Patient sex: F
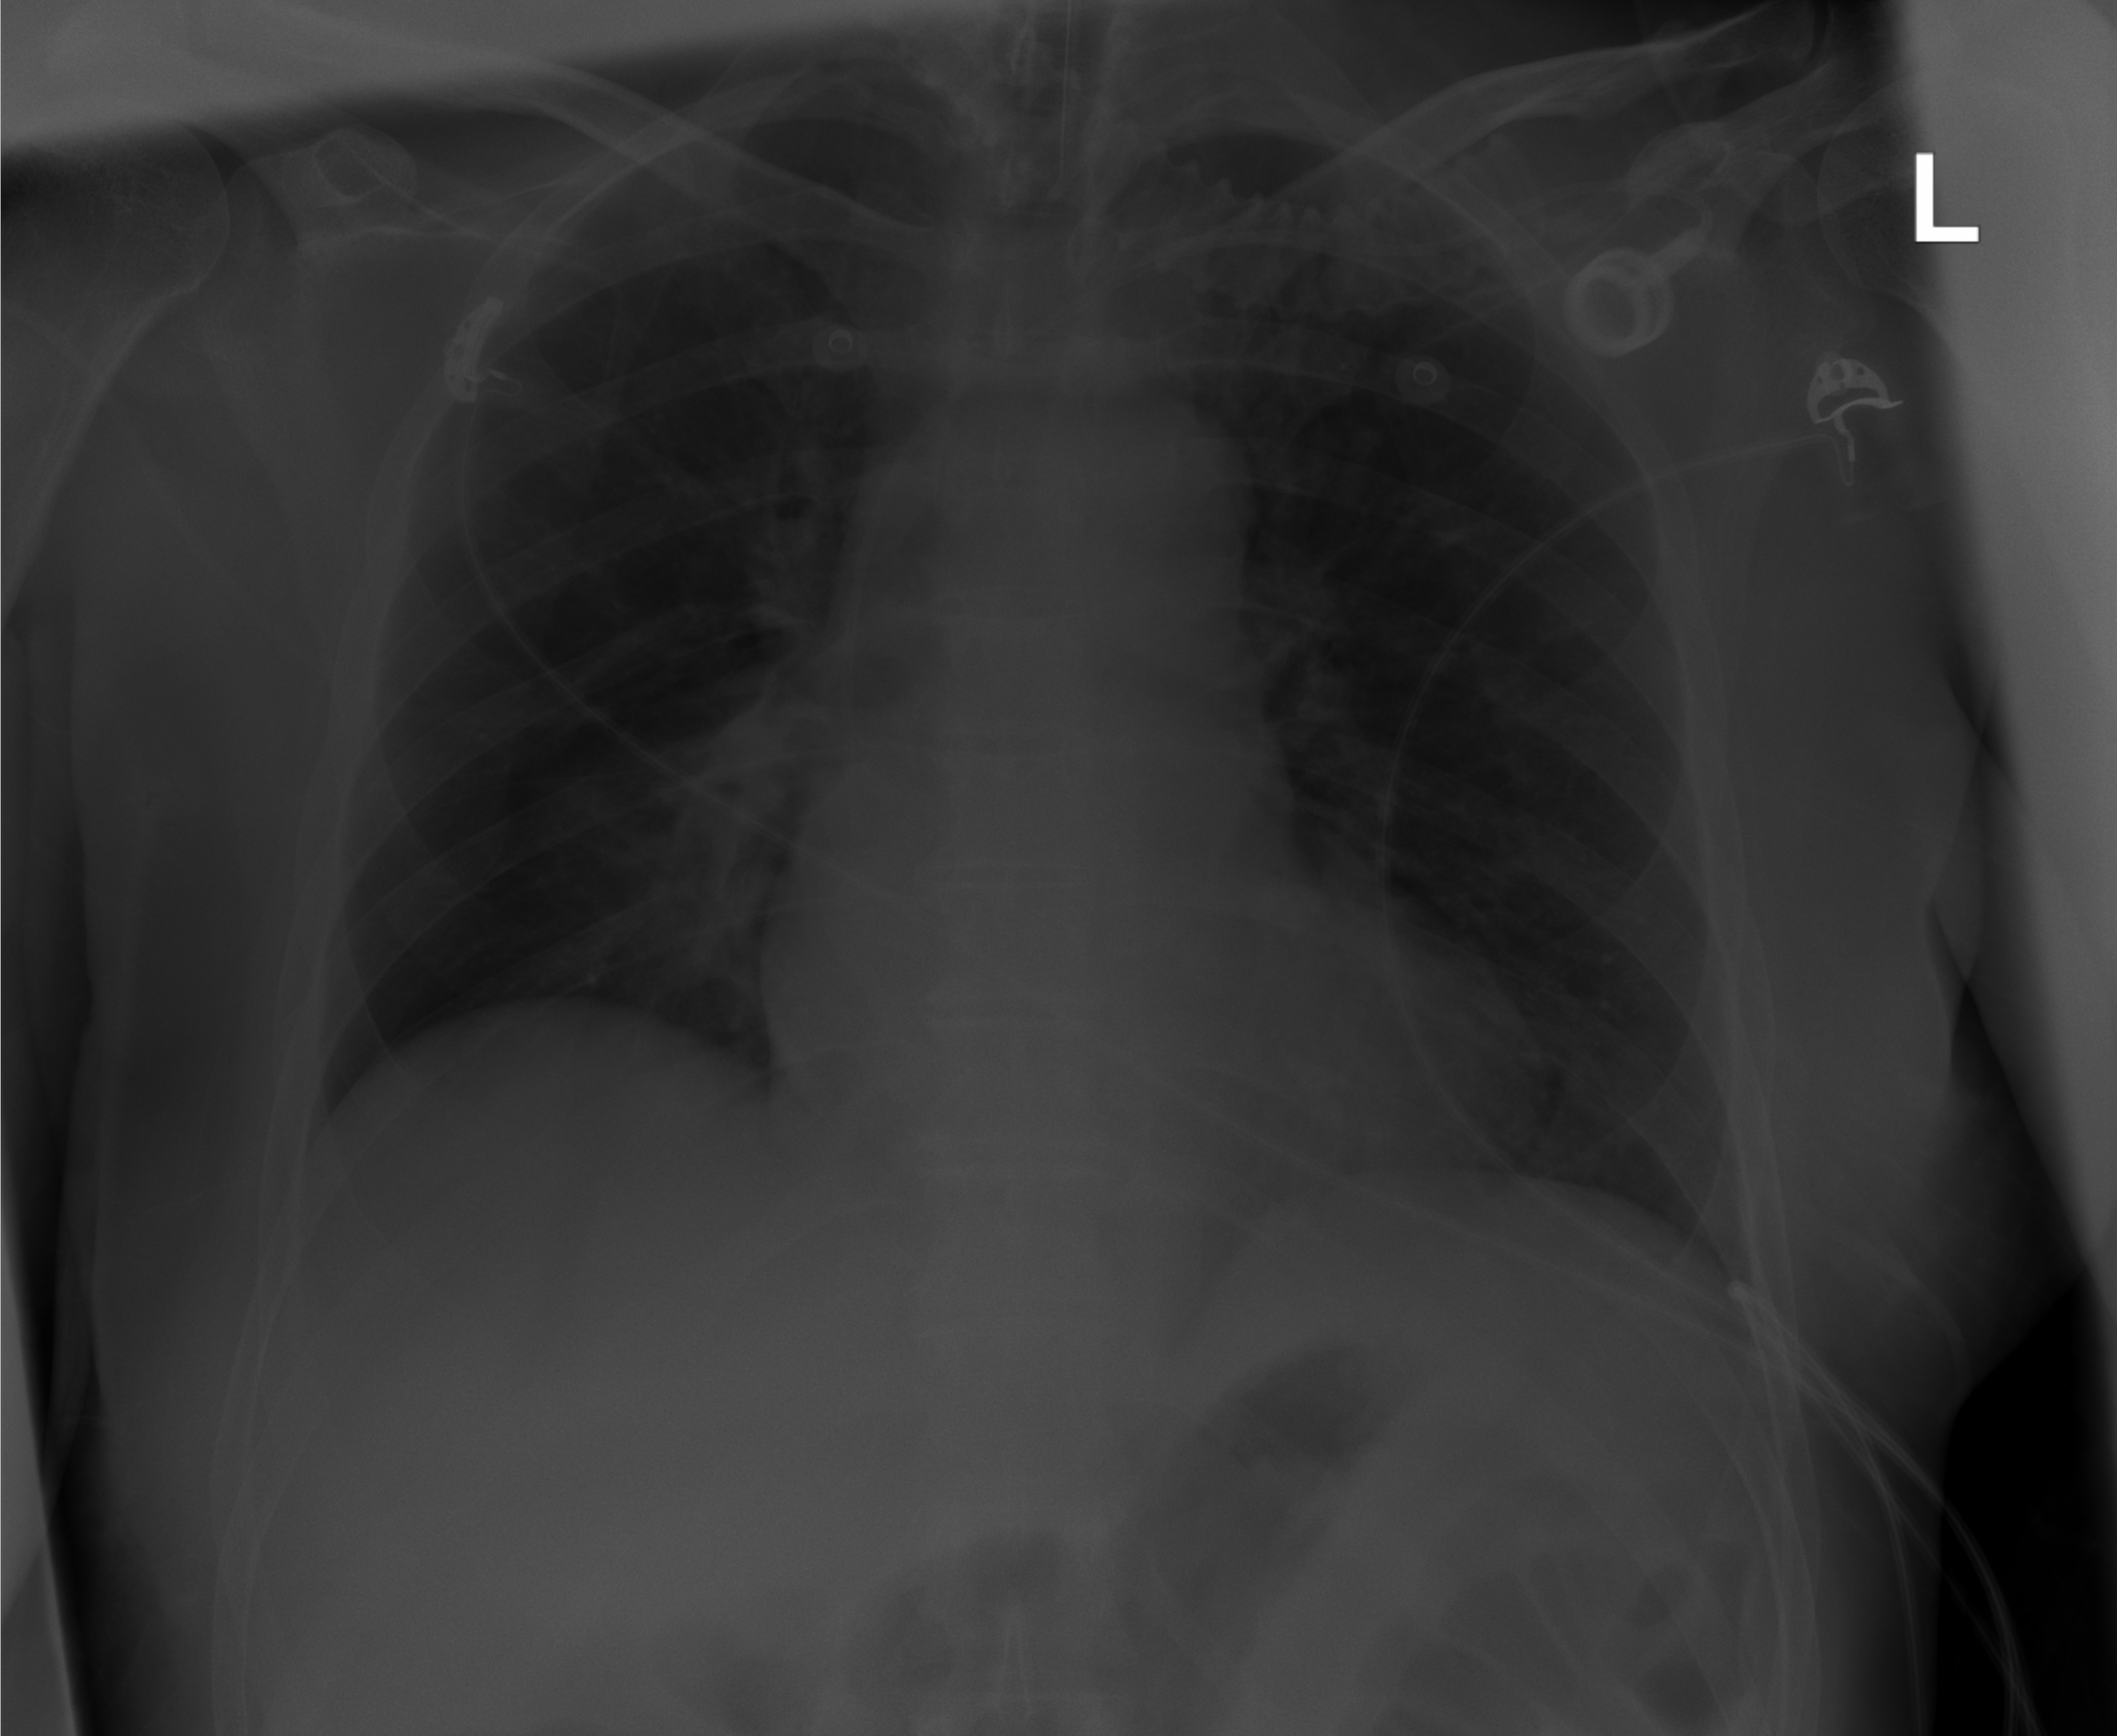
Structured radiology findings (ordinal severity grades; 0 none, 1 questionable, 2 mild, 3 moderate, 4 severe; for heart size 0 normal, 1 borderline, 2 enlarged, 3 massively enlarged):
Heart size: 0
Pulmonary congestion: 0
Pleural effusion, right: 0
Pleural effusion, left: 0
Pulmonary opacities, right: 2
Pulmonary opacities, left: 0
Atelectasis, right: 0
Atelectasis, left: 0